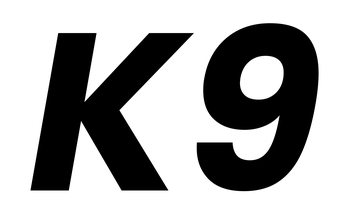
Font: Poppins-BoldItalic